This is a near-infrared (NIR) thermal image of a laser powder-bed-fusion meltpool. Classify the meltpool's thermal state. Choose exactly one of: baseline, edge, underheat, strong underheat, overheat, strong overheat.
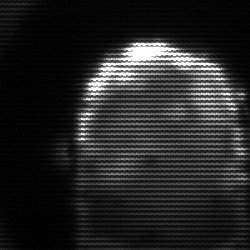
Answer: baseline